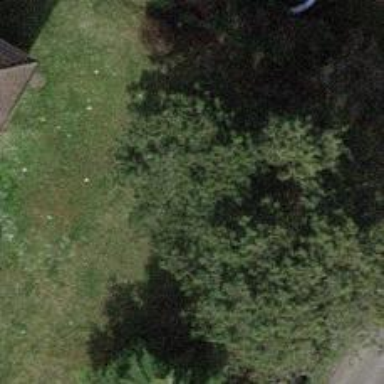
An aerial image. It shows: Evergreen tree with needle-leaved leaves.